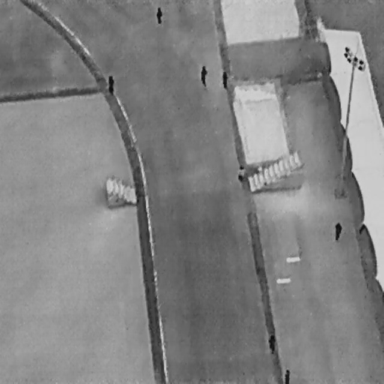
There are seven People in the infrared image.